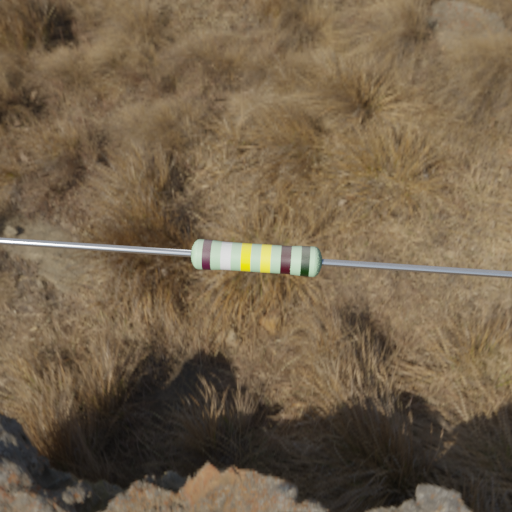
Resistor colour bands (in order): black, silver, yellow, yellow, black, black